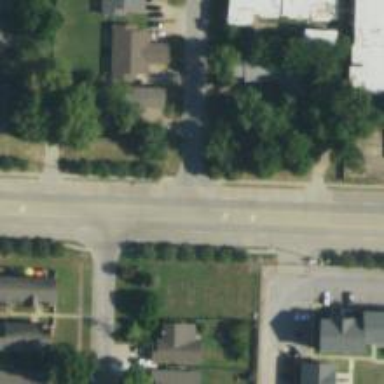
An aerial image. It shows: Primary highway with separate sidewalk.